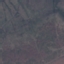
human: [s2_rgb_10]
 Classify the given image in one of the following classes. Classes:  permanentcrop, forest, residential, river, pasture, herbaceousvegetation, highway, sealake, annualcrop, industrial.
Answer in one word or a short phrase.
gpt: HerbaceousVegetation